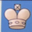
Piece: wK